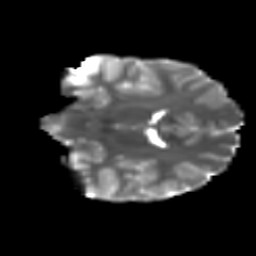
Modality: T2w
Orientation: coronal
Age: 14
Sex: male
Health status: ill
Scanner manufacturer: ge
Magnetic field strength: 3 T
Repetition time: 6.888 s
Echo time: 0.0812 s